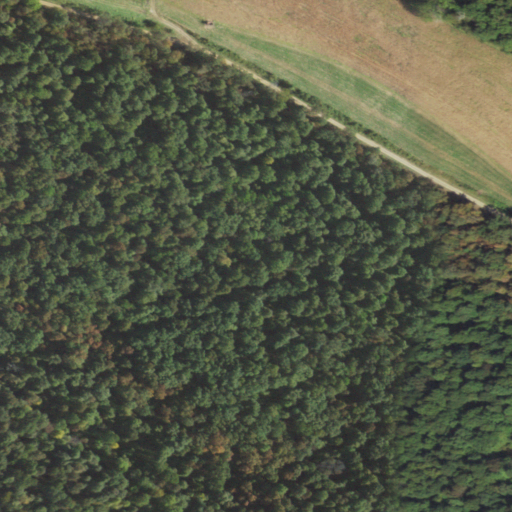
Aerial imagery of mountain in Illinois named Deputy Hill containing deciduous forest, cultivated crops, open development, pasture, and mixed forest